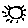
Label: sun